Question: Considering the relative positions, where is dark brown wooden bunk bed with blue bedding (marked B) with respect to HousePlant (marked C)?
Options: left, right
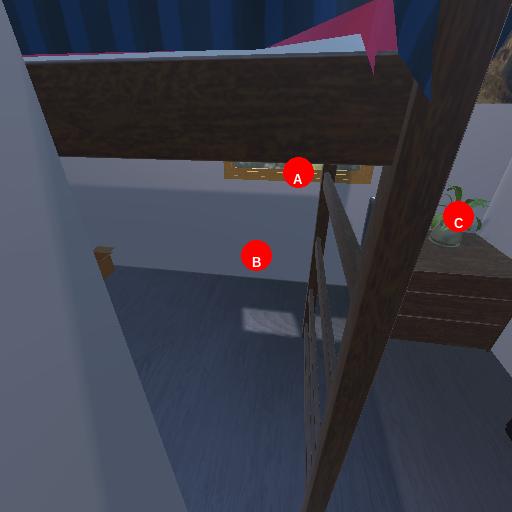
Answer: left